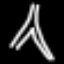
Label: The Eiffel Tower